Field crop: maize
Growth stage: 2
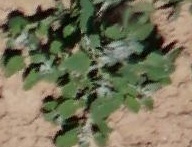
Species: chenopodium